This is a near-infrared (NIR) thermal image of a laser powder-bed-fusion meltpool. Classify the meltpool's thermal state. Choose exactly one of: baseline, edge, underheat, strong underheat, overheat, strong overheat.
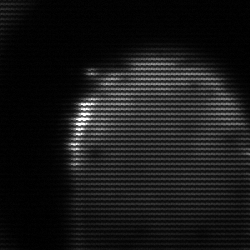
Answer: edge